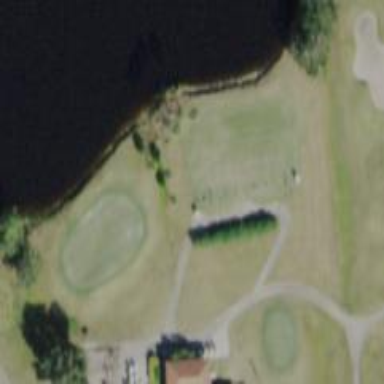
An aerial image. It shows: Grass area designated as golf tee.